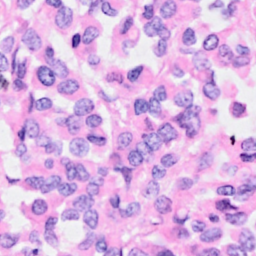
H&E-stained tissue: Breast